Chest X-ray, AP view. Patient: 58 years old, sex F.
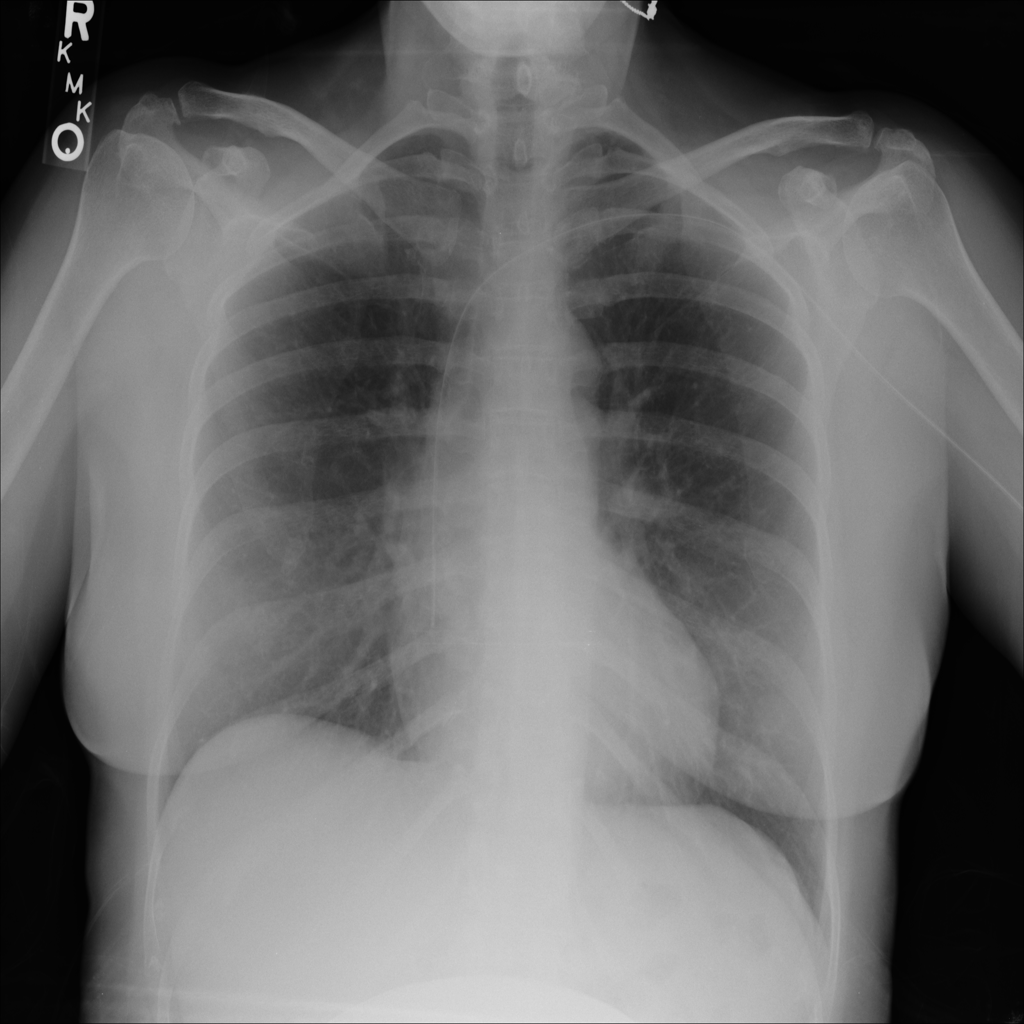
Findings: No Finding